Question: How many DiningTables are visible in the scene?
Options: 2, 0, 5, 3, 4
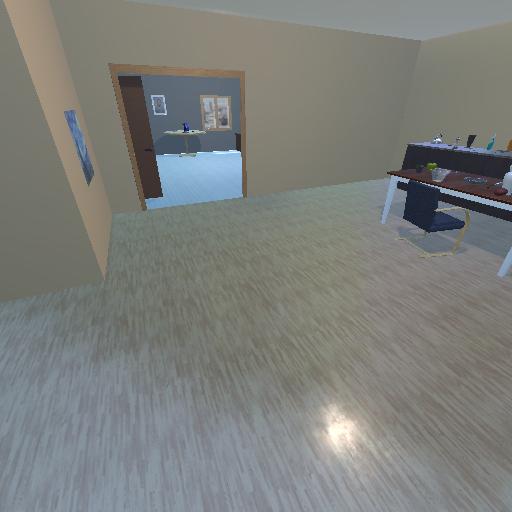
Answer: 2